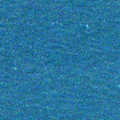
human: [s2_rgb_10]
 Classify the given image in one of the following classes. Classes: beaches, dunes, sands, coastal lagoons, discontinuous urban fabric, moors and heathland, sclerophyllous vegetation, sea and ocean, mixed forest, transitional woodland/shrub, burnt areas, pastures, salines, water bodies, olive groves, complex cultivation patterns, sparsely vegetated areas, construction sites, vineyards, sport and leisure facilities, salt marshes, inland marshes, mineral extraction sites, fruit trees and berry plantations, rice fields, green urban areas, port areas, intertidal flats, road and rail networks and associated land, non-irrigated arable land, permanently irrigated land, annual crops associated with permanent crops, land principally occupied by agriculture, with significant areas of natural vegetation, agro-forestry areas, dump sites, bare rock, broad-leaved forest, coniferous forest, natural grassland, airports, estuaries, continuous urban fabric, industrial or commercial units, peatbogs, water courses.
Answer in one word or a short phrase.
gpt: sea and ocean